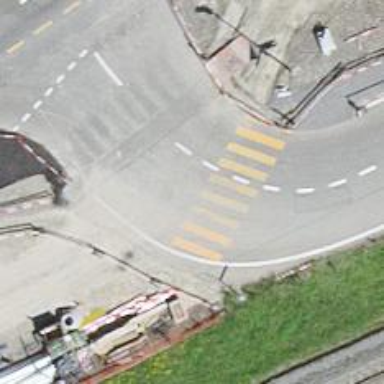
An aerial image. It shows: Road with "give way" sign.